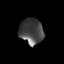
Tissue: lung
Cell type: Epithelial cells
Senescence score: 0.5704
Nuclear area (px): 597
Mean DAPI intensity: 72.204